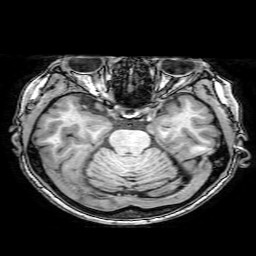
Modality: T1w
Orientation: coronal
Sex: female
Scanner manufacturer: philips
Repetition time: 0.008259 s
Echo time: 0.00382 s